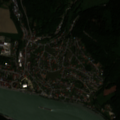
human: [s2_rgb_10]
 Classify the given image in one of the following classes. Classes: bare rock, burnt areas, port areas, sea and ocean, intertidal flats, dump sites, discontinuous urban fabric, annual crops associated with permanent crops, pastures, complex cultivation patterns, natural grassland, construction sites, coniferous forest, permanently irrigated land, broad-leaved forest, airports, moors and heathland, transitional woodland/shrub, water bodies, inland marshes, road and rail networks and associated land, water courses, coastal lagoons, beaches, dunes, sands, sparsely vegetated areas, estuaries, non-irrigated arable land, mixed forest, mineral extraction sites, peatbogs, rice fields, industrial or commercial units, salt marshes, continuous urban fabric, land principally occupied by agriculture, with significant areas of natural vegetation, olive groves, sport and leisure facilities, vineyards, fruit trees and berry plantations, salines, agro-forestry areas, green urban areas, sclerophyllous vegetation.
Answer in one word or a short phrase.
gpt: discontinuous urban fabric, pastures, coniferous forest, mixed forest, water courses